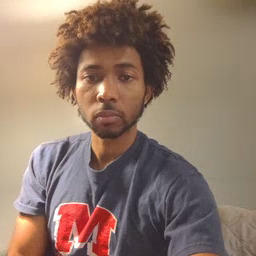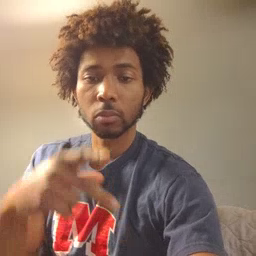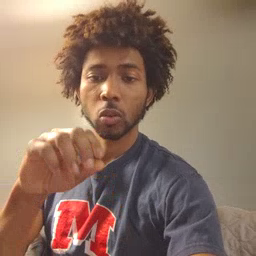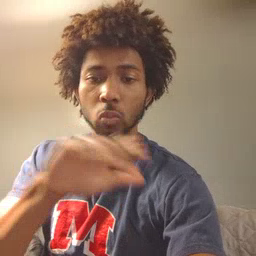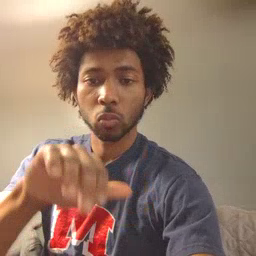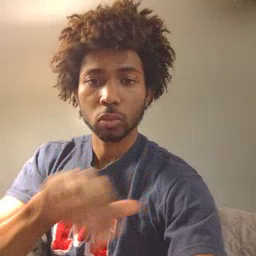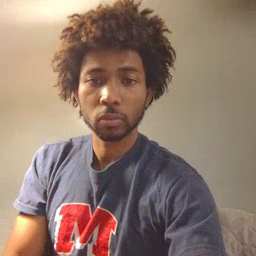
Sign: pool